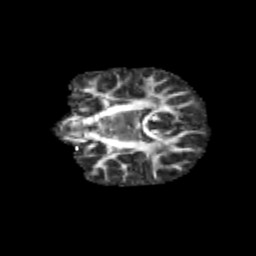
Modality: FA
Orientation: coronal
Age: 11
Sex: male
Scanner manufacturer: siemens
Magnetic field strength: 3 T
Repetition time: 3.8 s
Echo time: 0.07 s